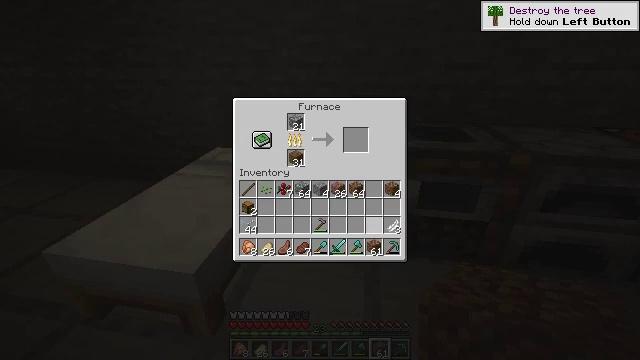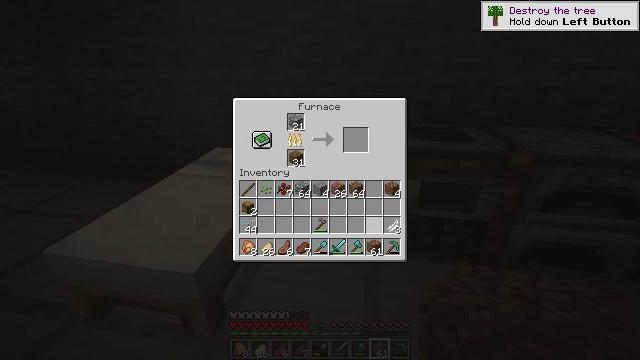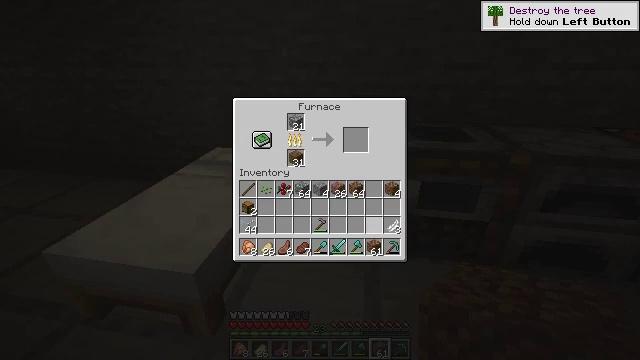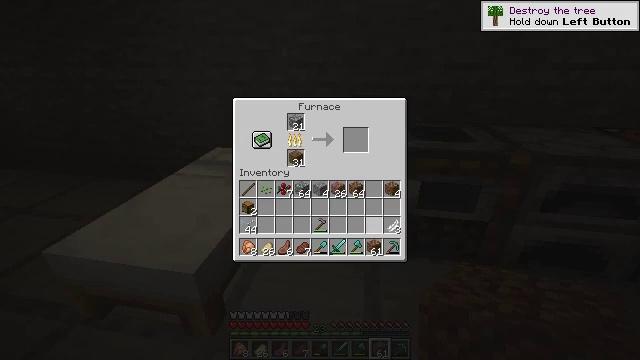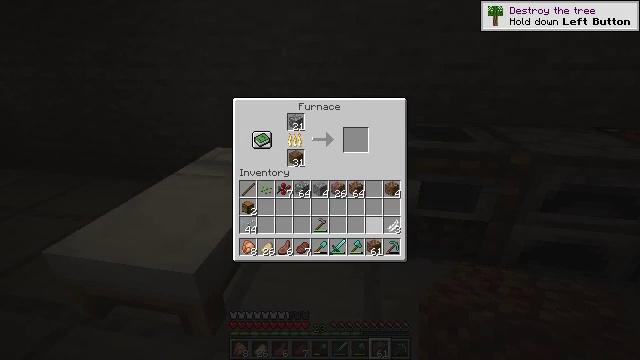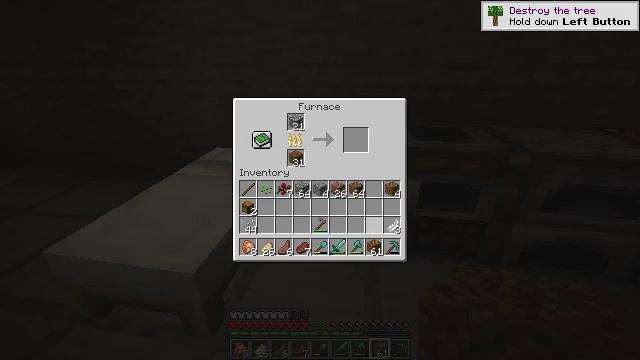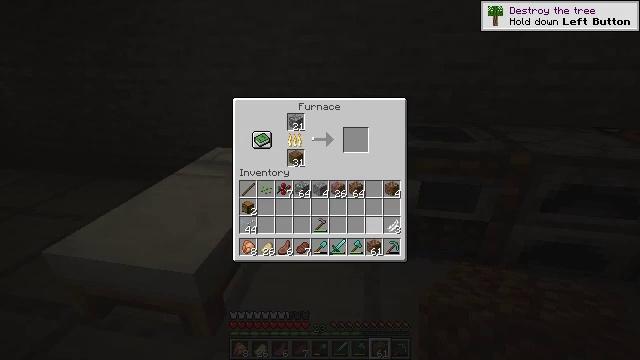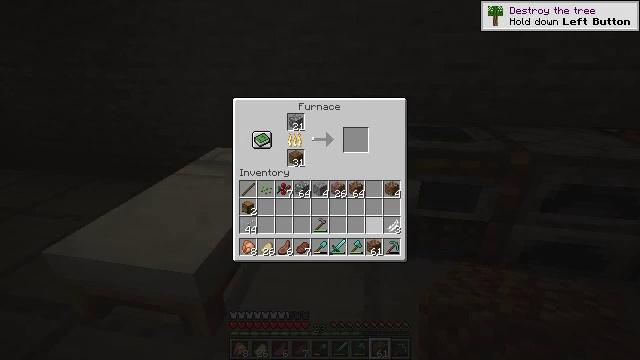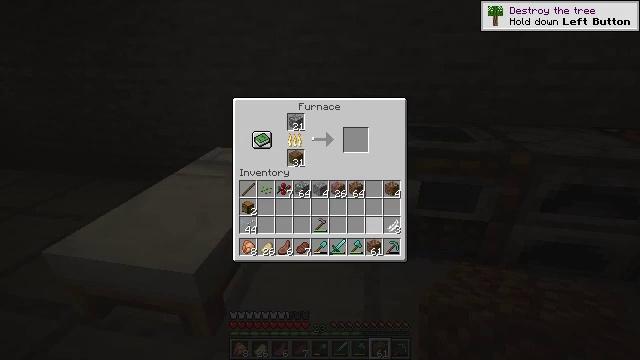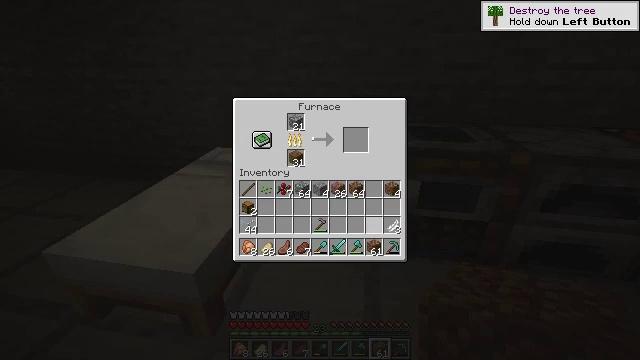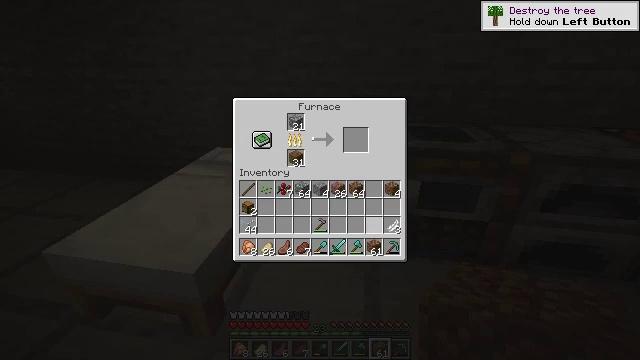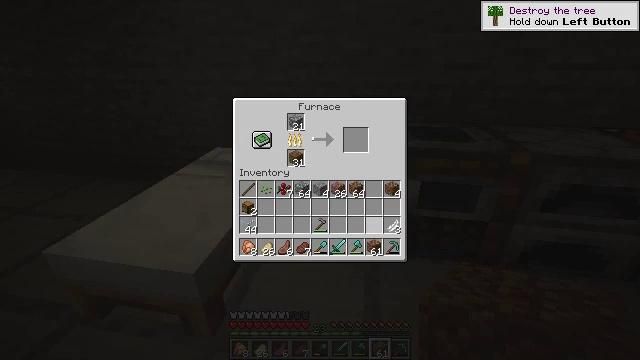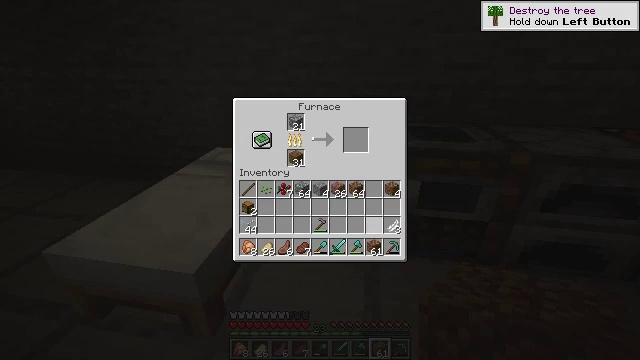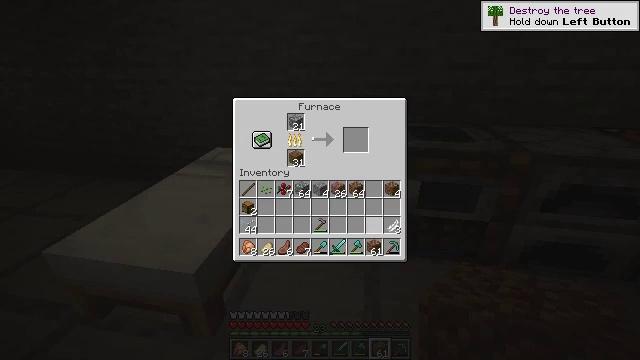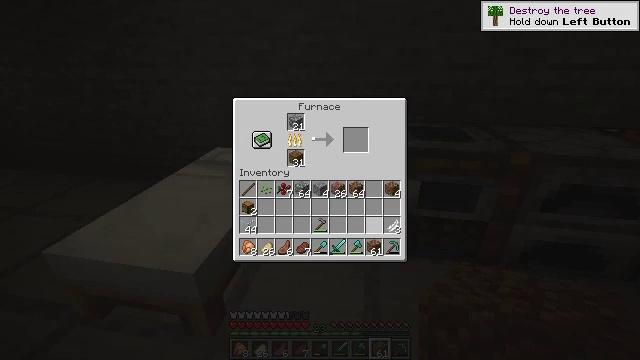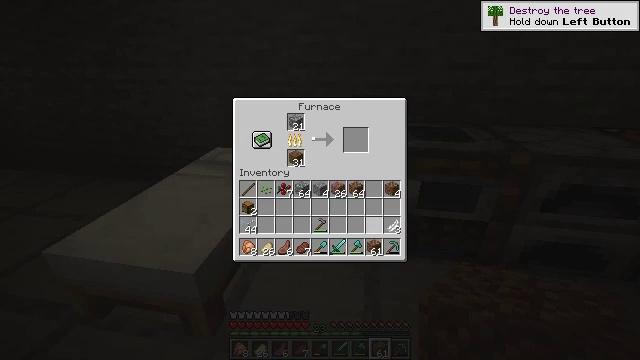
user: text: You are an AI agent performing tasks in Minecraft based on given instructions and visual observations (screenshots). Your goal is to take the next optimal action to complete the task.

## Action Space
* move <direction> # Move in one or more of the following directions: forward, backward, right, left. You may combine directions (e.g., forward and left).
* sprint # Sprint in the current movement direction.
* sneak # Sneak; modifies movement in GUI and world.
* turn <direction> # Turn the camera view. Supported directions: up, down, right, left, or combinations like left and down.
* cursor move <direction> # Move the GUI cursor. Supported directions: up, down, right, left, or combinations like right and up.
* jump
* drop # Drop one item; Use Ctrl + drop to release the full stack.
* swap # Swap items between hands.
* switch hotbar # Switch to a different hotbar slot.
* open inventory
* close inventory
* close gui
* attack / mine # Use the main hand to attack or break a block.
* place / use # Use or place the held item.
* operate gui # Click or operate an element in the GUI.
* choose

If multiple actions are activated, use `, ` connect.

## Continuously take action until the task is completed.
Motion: motion action
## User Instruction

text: Clear the sweet berry bush to collect the sweet berries.
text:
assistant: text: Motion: no_op
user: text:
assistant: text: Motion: no_op
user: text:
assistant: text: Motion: no_op
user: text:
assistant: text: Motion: no_op
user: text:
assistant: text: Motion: no_op
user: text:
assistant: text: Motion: no_op
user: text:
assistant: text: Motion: no_op
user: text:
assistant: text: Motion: no_op
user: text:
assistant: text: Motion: no_op
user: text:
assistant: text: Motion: no_op
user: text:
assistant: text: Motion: no_op
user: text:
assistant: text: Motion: no_op
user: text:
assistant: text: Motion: no_op
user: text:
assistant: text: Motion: no_op
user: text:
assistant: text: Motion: no_op
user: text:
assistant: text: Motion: no_op
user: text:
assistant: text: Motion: no_op
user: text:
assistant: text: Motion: no_op
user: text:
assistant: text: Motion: no_op
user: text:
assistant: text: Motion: no_op
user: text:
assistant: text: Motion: no_op
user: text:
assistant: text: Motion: no_op
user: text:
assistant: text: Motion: no_op
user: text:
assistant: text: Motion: no_op
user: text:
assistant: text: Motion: no_op
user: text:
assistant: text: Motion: no_op
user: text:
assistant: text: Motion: no_op
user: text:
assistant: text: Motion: no_op
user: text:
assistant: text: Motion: no_op
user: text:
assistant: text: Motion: no_op